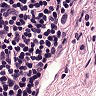
Metastatic tissue present: no